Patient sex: F
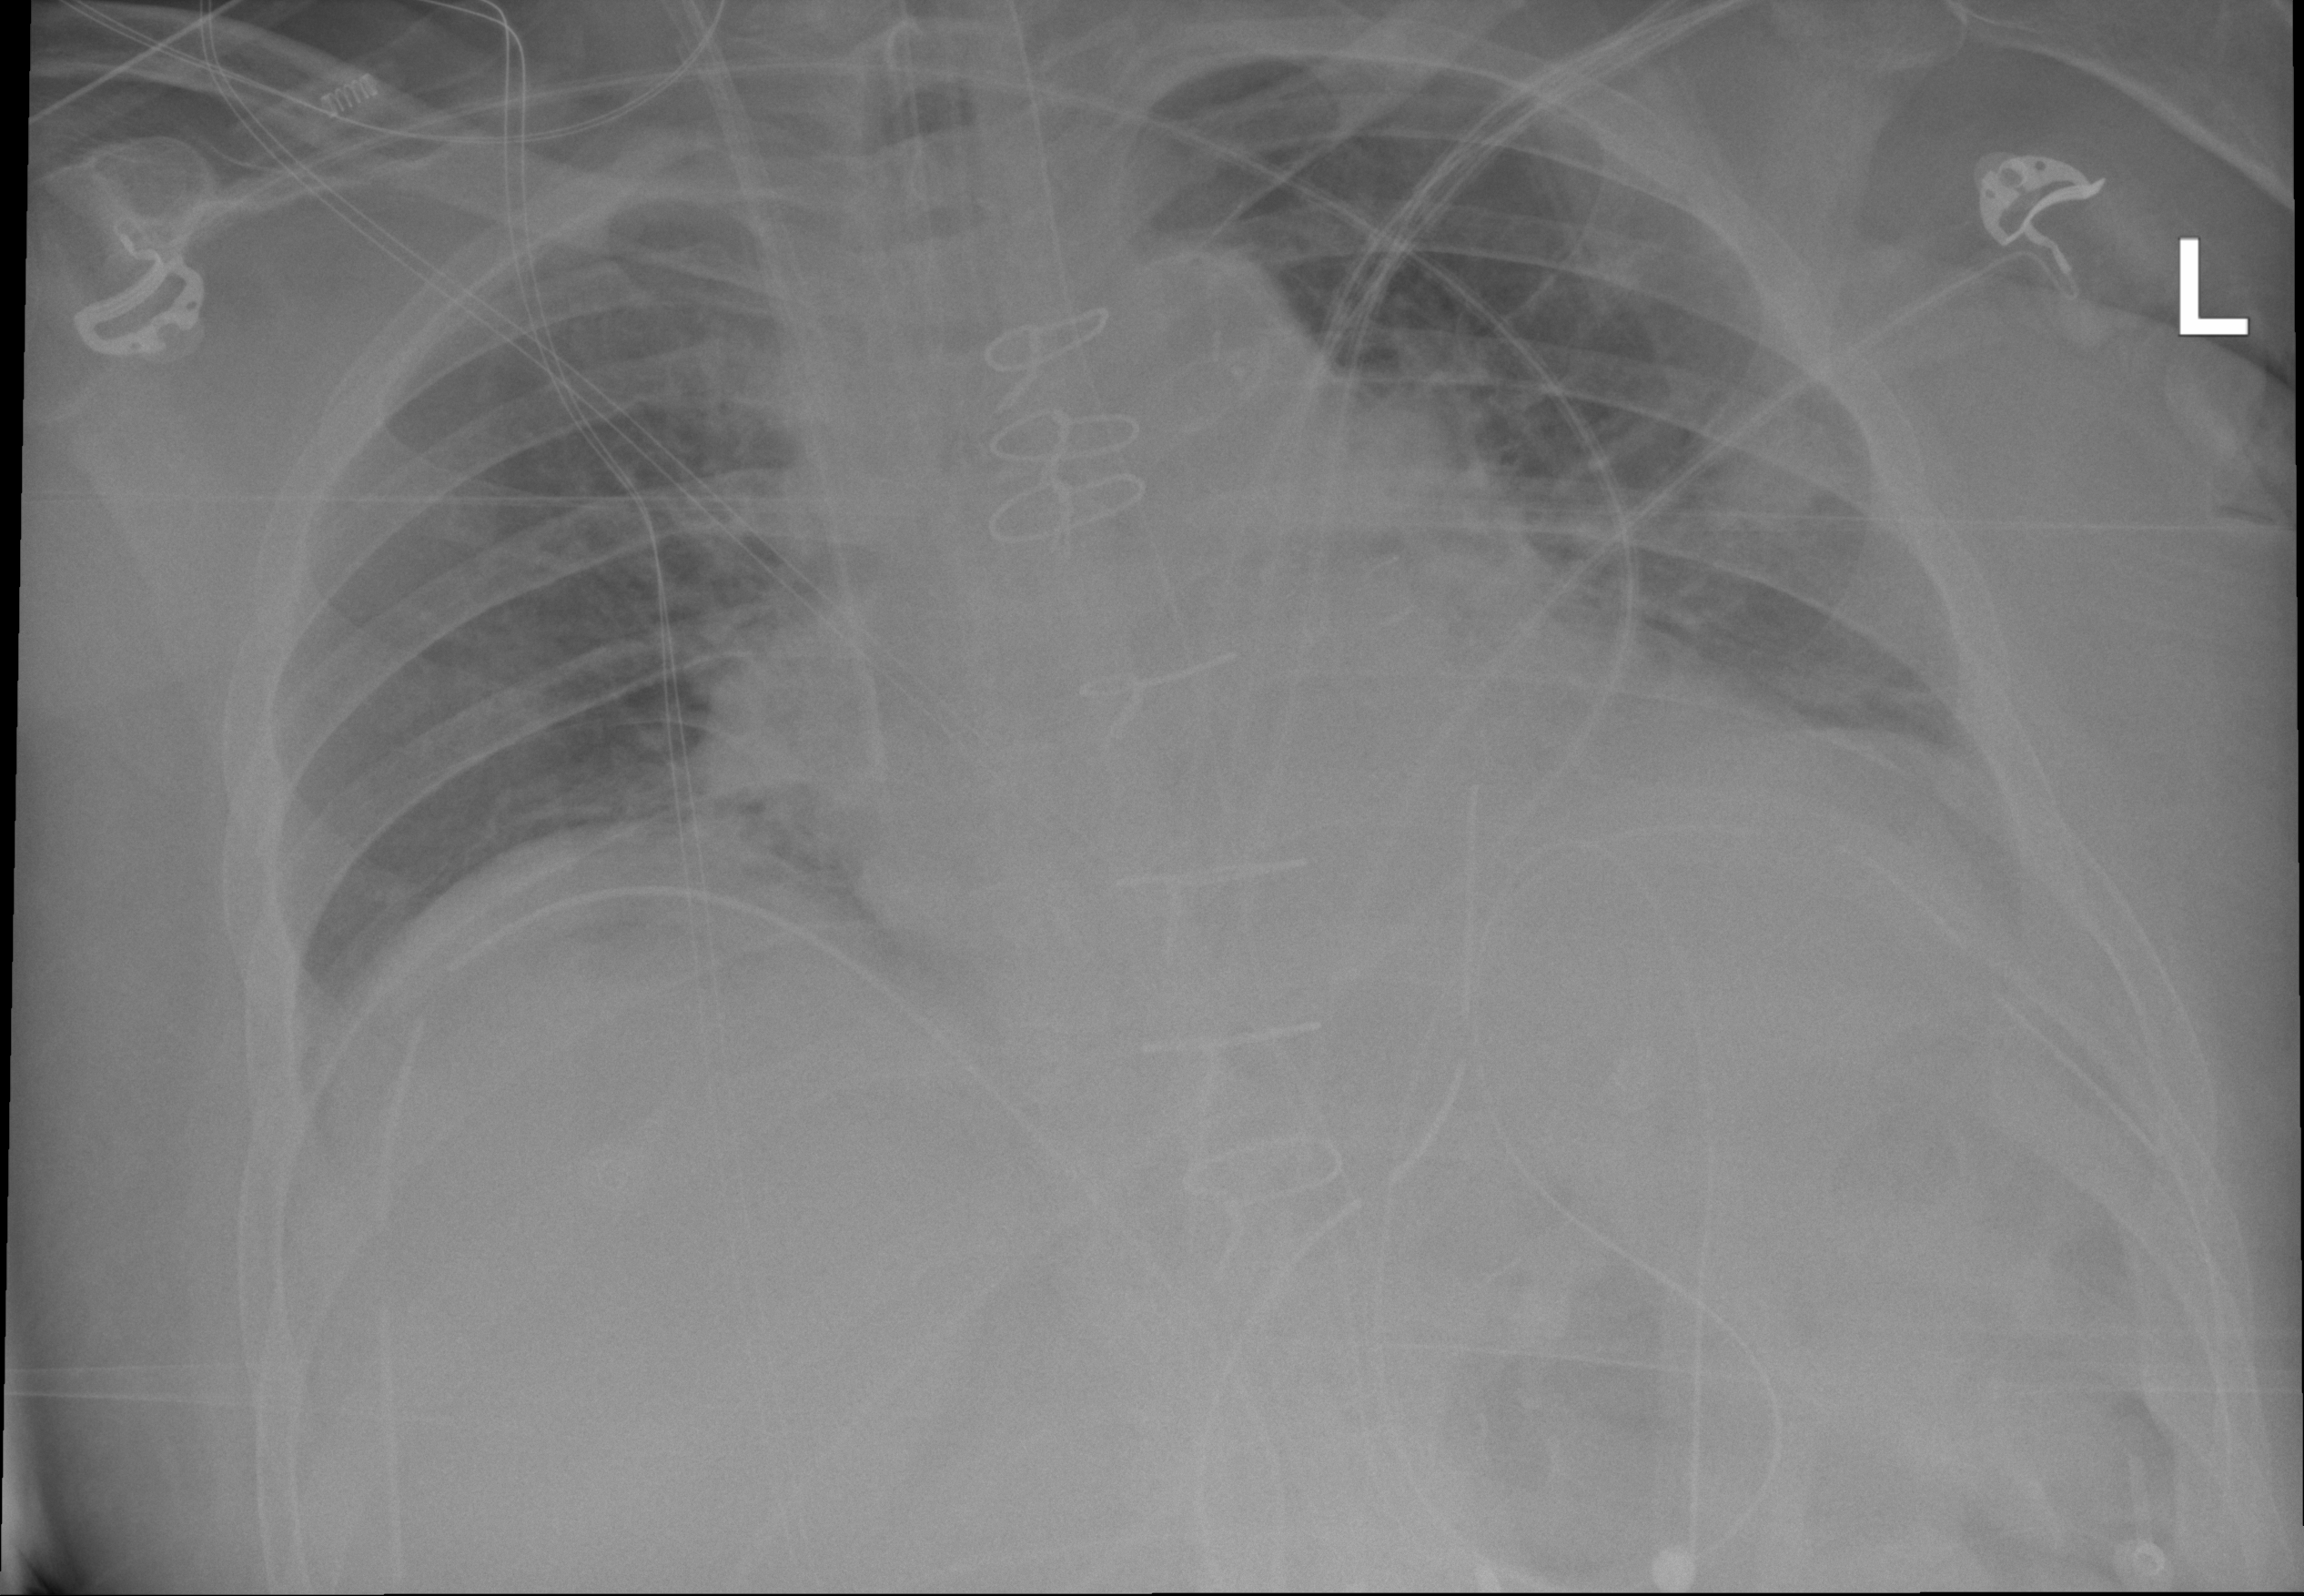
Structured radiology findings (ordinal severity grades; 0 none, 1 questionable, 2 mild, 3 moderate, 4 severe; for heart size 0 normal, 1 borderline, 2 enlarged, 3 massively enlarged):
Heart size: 1
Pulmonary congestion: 2
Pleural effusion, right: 0
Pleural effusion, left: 2
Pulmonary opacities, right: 0
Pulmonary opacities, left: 0
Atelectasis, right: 0
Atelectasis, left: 2